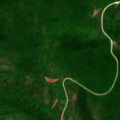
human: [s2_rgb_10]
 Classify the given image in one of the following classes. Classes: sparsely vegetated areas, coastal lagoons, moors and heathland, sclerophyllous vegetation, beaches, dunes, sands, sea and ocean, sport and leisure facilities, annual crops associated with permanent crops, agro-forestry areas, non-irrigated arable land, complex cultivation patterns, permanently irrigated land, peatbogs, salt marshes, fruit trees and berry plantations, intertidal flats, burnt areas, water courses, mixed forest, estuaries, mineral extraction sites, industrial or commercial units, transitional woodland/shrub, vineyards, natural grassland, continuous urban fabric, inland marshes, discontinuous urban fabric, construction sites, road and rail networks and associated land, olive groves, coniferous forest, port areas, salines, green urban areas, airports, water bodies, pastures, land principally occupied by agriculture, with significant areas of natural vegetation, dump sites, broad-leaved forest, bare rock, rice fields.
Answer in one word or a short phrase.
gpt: land principally occupied by agriculture, with significant areas of natural vegetation, broad-leaved forest, natural grassland, transitional woodland/shrub